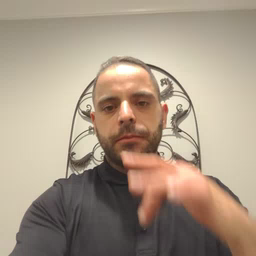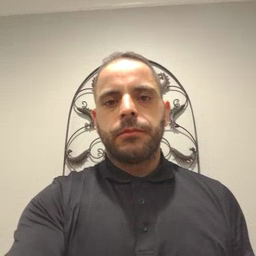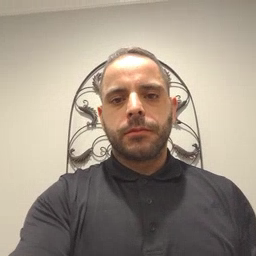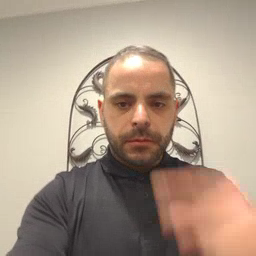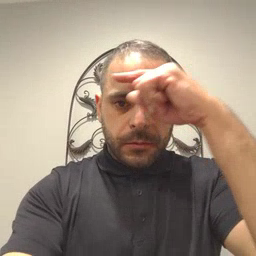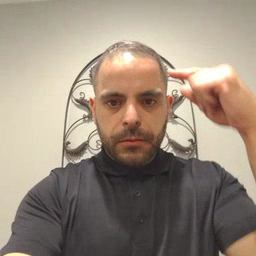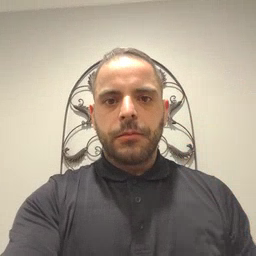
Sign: black